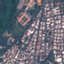
Land use / land cover class: Residential